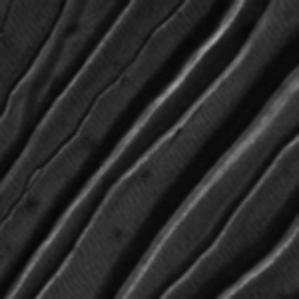
Label: frost